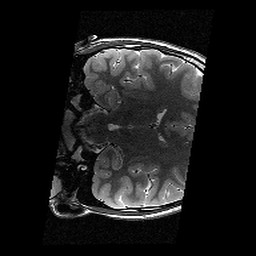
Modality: T2w
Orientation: coronal
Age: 13
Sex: female
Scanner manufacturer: siemens
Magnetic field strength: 3 T
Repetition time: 9.23 s
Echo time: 0.067 s